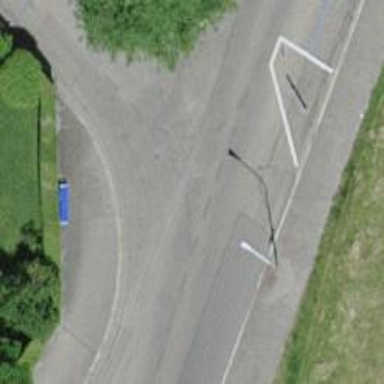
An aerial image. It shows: Bench.